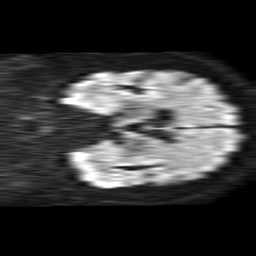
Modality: TRACE
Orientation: coronal
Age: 65
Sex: male
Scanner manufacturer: philips
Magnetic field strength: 1.5 T
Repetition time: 4.6 s
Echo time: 0.08631 s